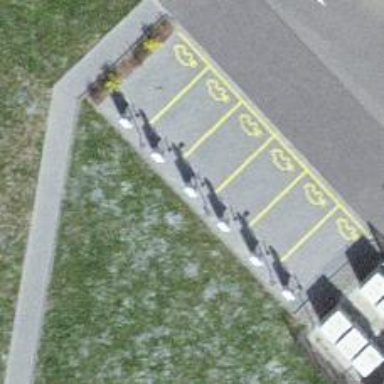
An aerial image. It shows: Charging station.